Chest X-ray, PA view. Patient: 33 years old, sex M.
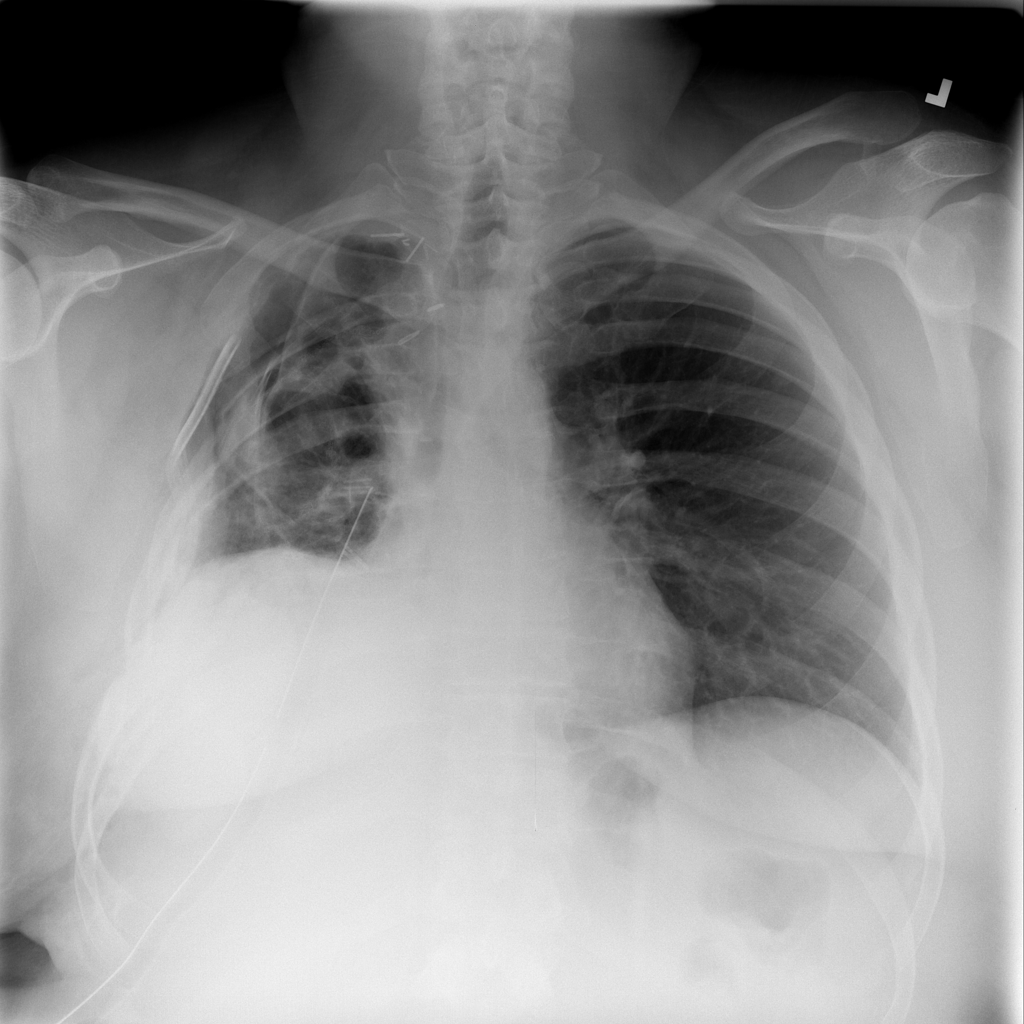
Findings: Infiltration, Pneumothorax